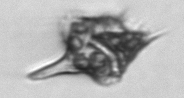
Label: Amylax